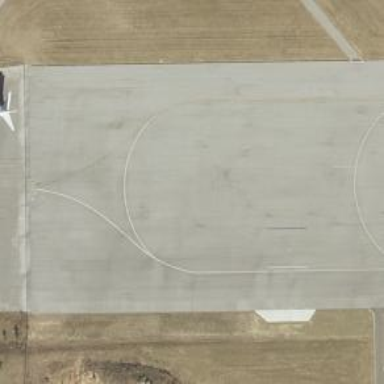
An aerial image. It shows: View of taxiway at the airport.